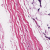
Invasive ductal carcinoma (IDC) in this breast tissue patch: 0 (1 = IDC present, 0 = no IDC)